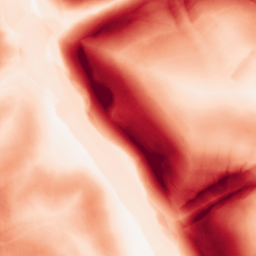
Category: morphological
Decomposition family: morphological_gradient
Decomposition parameters: size: 15
shape: diamond
Upsampling method: sinc_hamming
Upsampling parameters: scale: 2
kernel_size: 8
Upsampling scale: 2